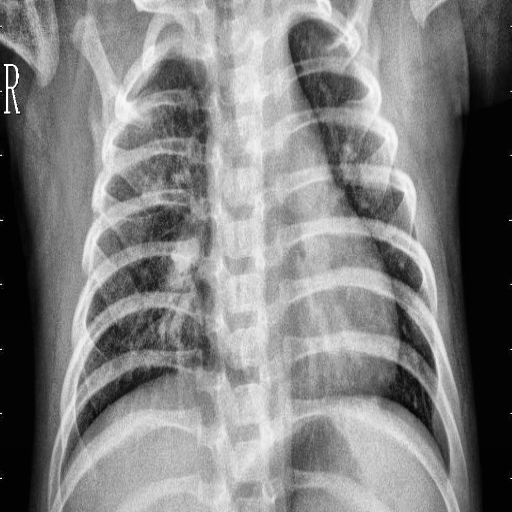
Finding: PNEUMONIA